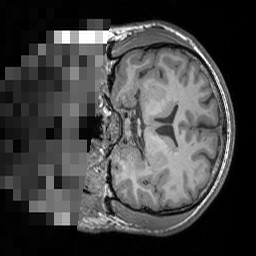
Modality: T1w
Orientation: coronal
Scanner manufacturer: siemens
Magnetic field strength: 3 T
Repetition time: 1.5 s
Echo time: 0.00291 s